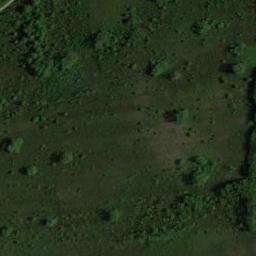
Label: meadow